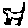
Label: cat